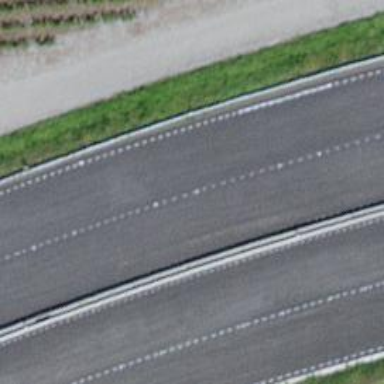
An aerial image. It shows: Primary road with asphalt surface.